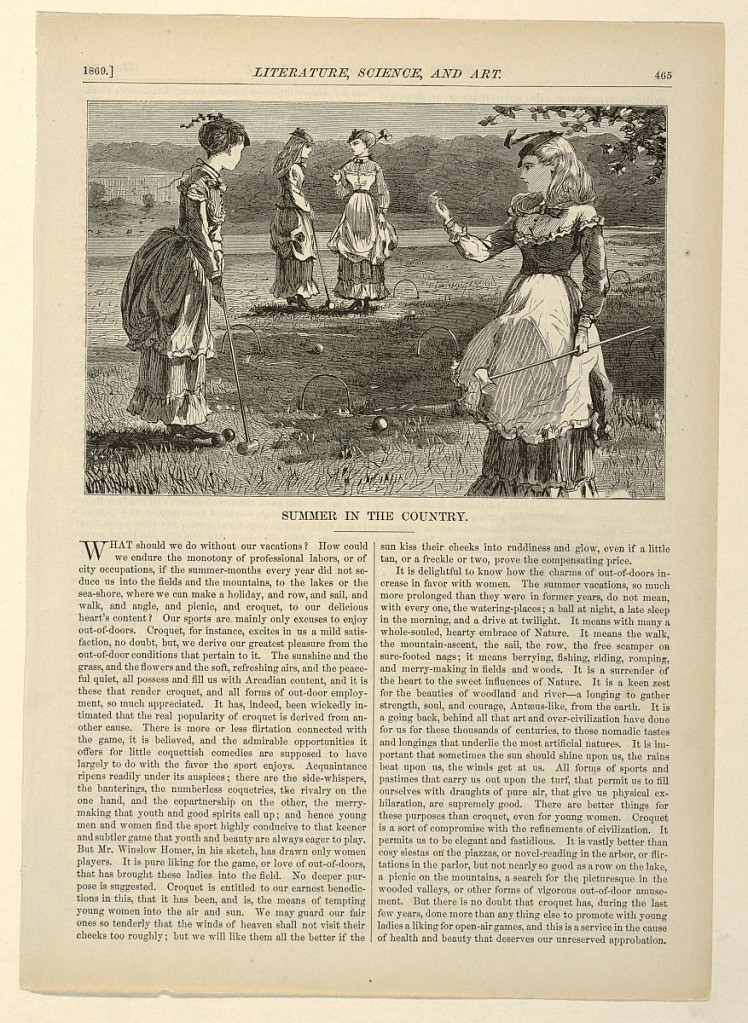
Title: Summer in the Country
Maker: Winslow Homer, American, 1836–1910
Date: July 10, 1869
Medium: Wood engraving in black ink on paper
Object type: Print
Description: Four ladies playing croquet.  In the right foreground, a young lady appears to be looking at her nails on her right hand, while the girl on the left rests her foot on a croquet ball and looks at the two other girls in the background.